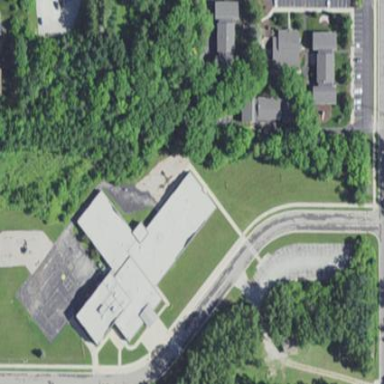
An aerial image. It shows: School building.